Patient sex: M
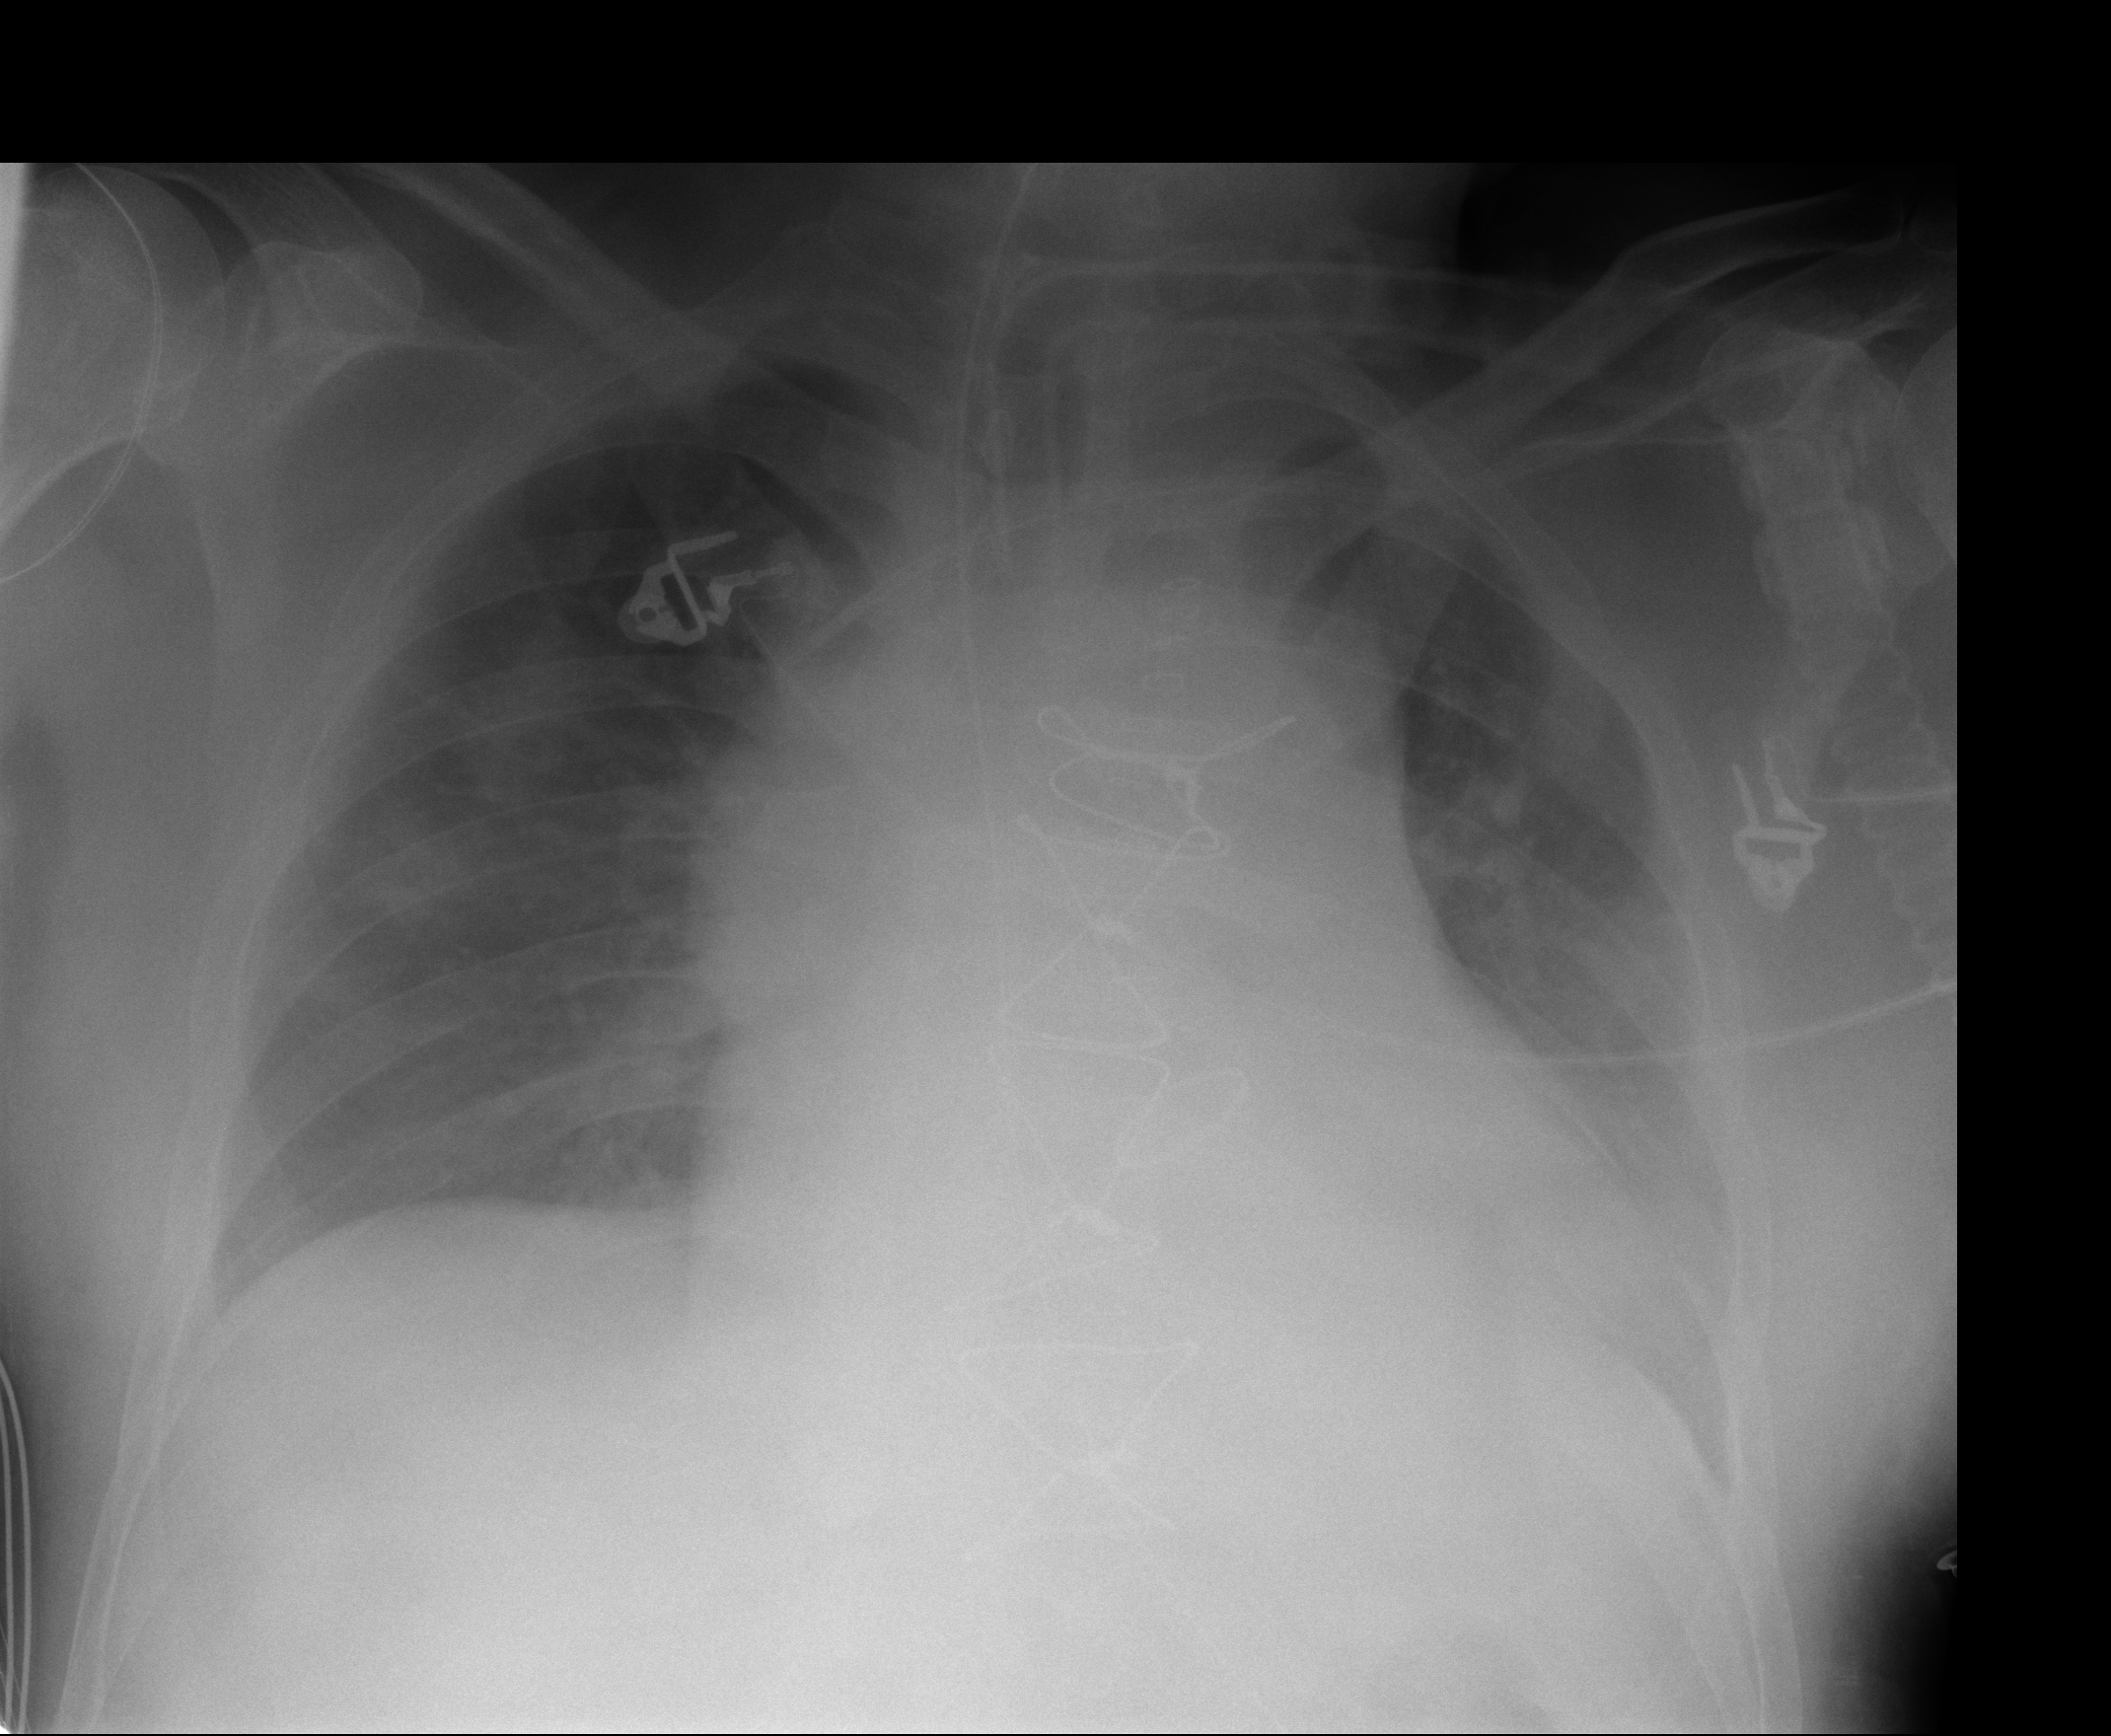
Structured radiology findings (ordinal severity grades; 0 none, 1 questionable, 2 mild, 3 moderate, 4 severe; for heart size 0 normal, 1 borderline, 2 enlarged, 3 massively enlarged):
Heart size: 2
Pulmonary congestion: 3
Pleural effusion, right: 1
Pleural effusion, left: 2
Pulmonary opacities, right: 2
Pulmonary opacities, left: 2
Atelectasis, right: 2
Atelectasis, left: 2